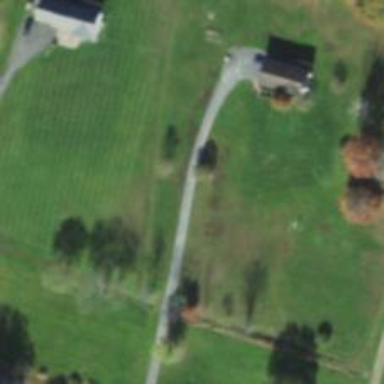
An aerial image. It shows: Driveway.